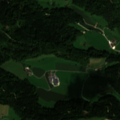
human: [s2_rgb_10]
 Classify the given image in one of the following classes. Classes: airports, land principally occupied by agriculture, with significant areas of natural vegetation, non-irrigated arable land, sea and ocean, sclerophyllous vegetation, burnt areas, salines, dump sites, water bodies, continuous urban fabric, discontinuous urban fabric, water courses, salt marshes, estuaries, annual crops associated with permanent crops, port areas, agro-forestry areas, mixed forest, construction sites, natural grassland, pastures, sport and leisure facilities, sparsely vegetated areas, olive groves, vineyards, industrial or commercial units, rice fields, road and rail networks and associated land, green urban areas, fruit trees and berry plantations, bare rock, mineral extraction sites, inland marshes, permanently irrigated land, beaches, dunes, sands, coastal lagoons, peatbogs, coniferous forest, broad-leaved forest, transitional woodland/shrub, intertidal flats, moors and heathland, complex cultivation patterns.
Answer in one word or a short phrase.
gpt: complex cultivation patterns, coniferous forest, mixed forest